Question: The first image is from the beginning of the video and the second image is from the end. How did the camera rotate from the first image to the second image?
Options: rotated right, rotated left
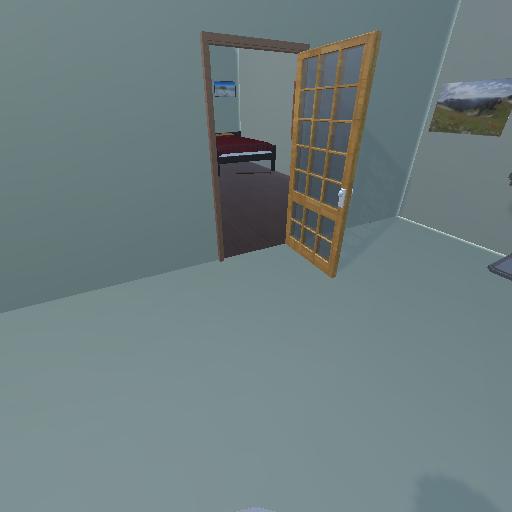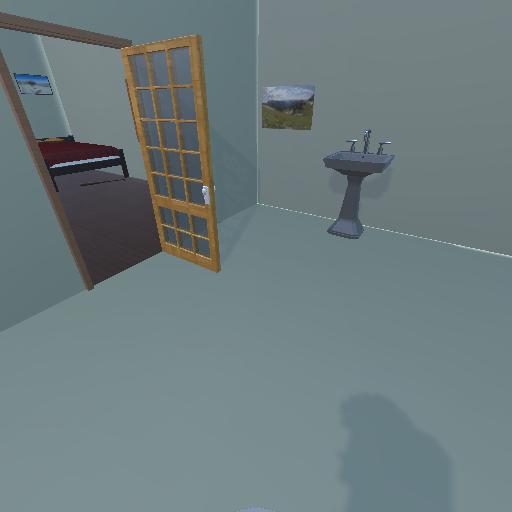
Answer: rotated right